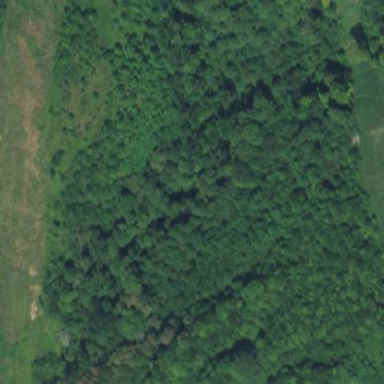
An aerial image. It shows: Serene woodland landscape.